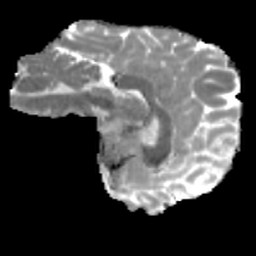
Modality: MD
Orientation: sagittal
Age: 27
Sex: female
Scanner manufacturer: siemens
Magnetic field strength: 3 T
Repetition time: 3.5 s
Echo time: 0.086 s